【题型】解答题　【知识点】立体几何　【难度】easy
如图，在四棱锥 $P-ABCD$ 中，四边形 $ABCD$ 为正方形，已知 $PD \perp$ 平面 $ABCD$，且 $PD = AD = 2$.

(1) 求四棱锥 $P-ABCD$ 的体积；

(2) 求点 $D$ 到平面 $PAC$ 的距离.
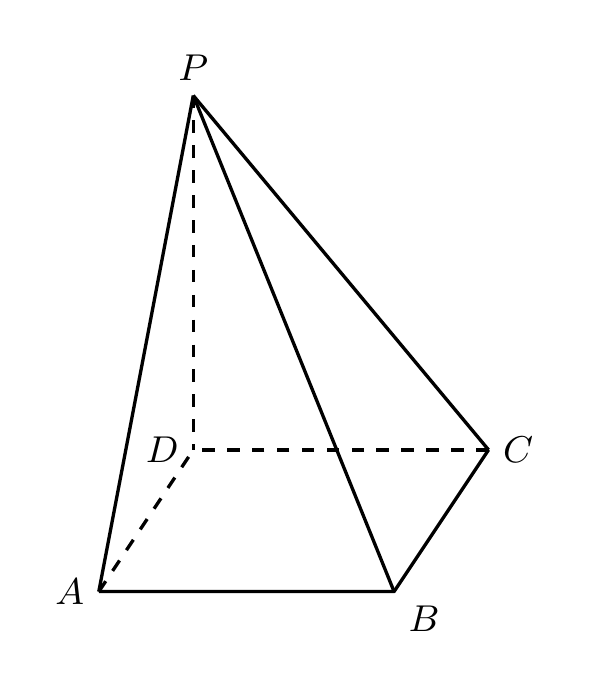
【解答】
【答案】(1) $\frac{8}{3}$

(2) $\frac{2\sqrt{3}}{3}$

【知识点】锥体体积的有关计算、求点面距离

【分析】(1) 由 $PD \perp$ 平面 $ABCD$，确定 $PD$ 为四棱锥的高，再利用四棱锥体积公式计算即可.

(2) 利用等体积法 $V_{D-PAC} = V_{P-ACD}$，结合 $\triangle PAC$ 的面积即可求解.

【详解】(1) 由已知，四边形 $ABCD$ 为正方形，且 $PD \perp$ 平面 $ABCD$，

所以 $PD$ 即四棱锥 $P-ABCD$ 的高，

所以 $V_{P-ABCD} = \frac{1}{3} S_{ABCD} \cdot PD = \frac{1}{3} \times 2 \times 2 \times 2 = \frac{8}{3}$，

即四棱锥 $P-ABCD$ 的体积为 $\frac{8}{3}$.

(2) 根据已知，连接 $AC$，作图如下.

由 (1) 知 $V_{P-ABCD} = \frac{8}{3}$，又 $AC$ 为正方形 $ABCD$ 的对角线，

所以 $V_{D-PAC} = V_{P-ACD} = \frac{1}{2} V_{P-ABCD} = \frac{1}{2} \times \frac{8}{3} = \frac{4}{3}$，

又 $PA = PC = AC = 2\sqrt{2}$，即 $\triangle PAC$ 是等边三角形，所以 $S_{\triangle PAC} = 2\sqrt{3}$，

设点 $D$ 到平面 $PAC$ 的距离为 $h$，

则 $V_{D-PAC} = \frac{1}{3} S_{\triangle PAC} \cdot h = \frac{4}{3}$，解得 $h = \frac{2\sqrt{3}}{3}$，

即点 $D$ 到平面 $PAC$ 的距离为 $\frac{2\sqrt{3}}{3}$.
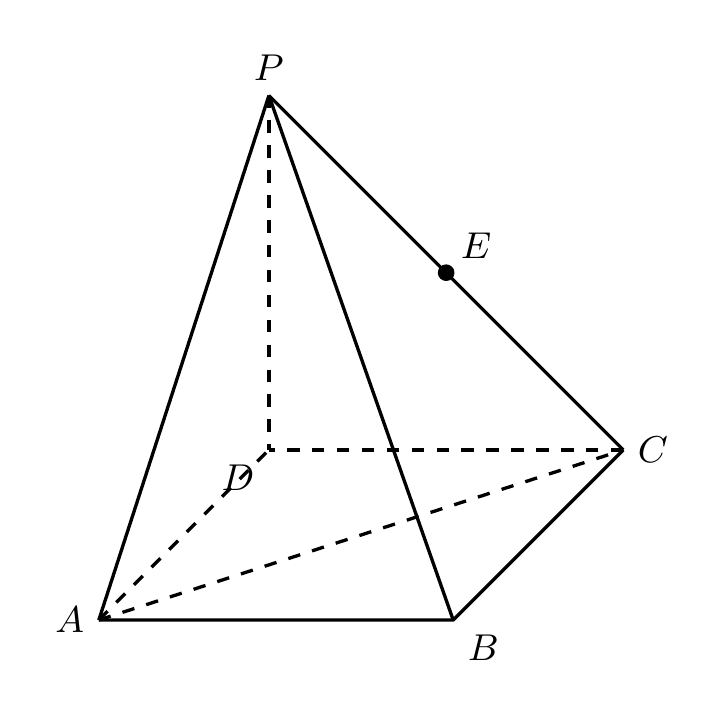